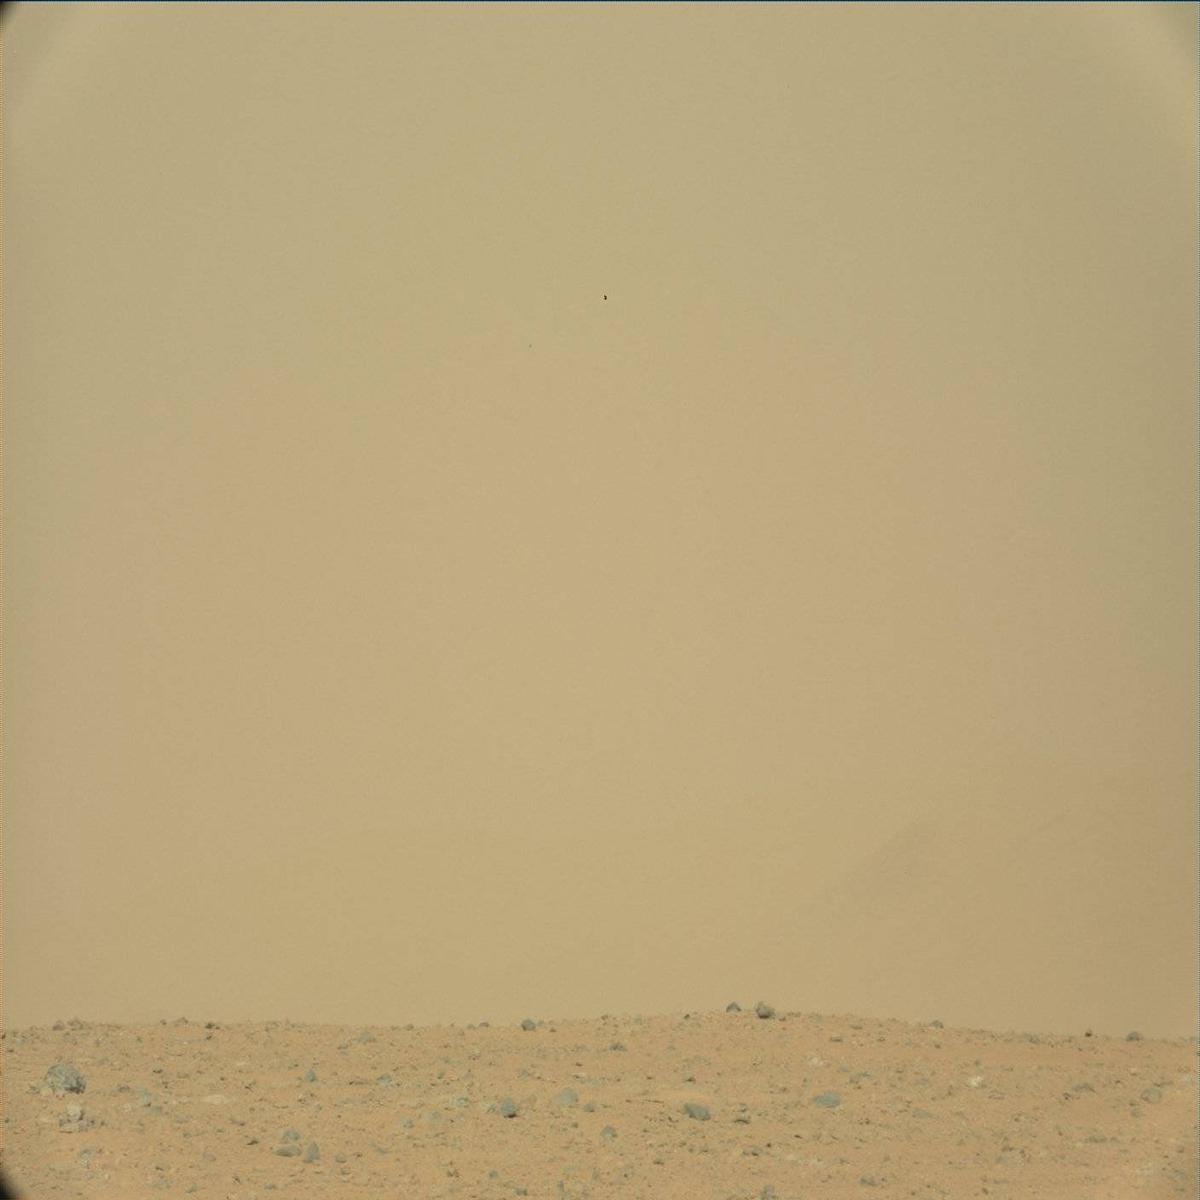
Terrain classes present: Bedrock, Ridge, Rock, Sand / Soil, Sky